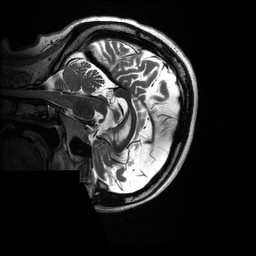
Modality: T2w
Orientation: sagittal
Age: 38
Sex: female